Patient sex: M
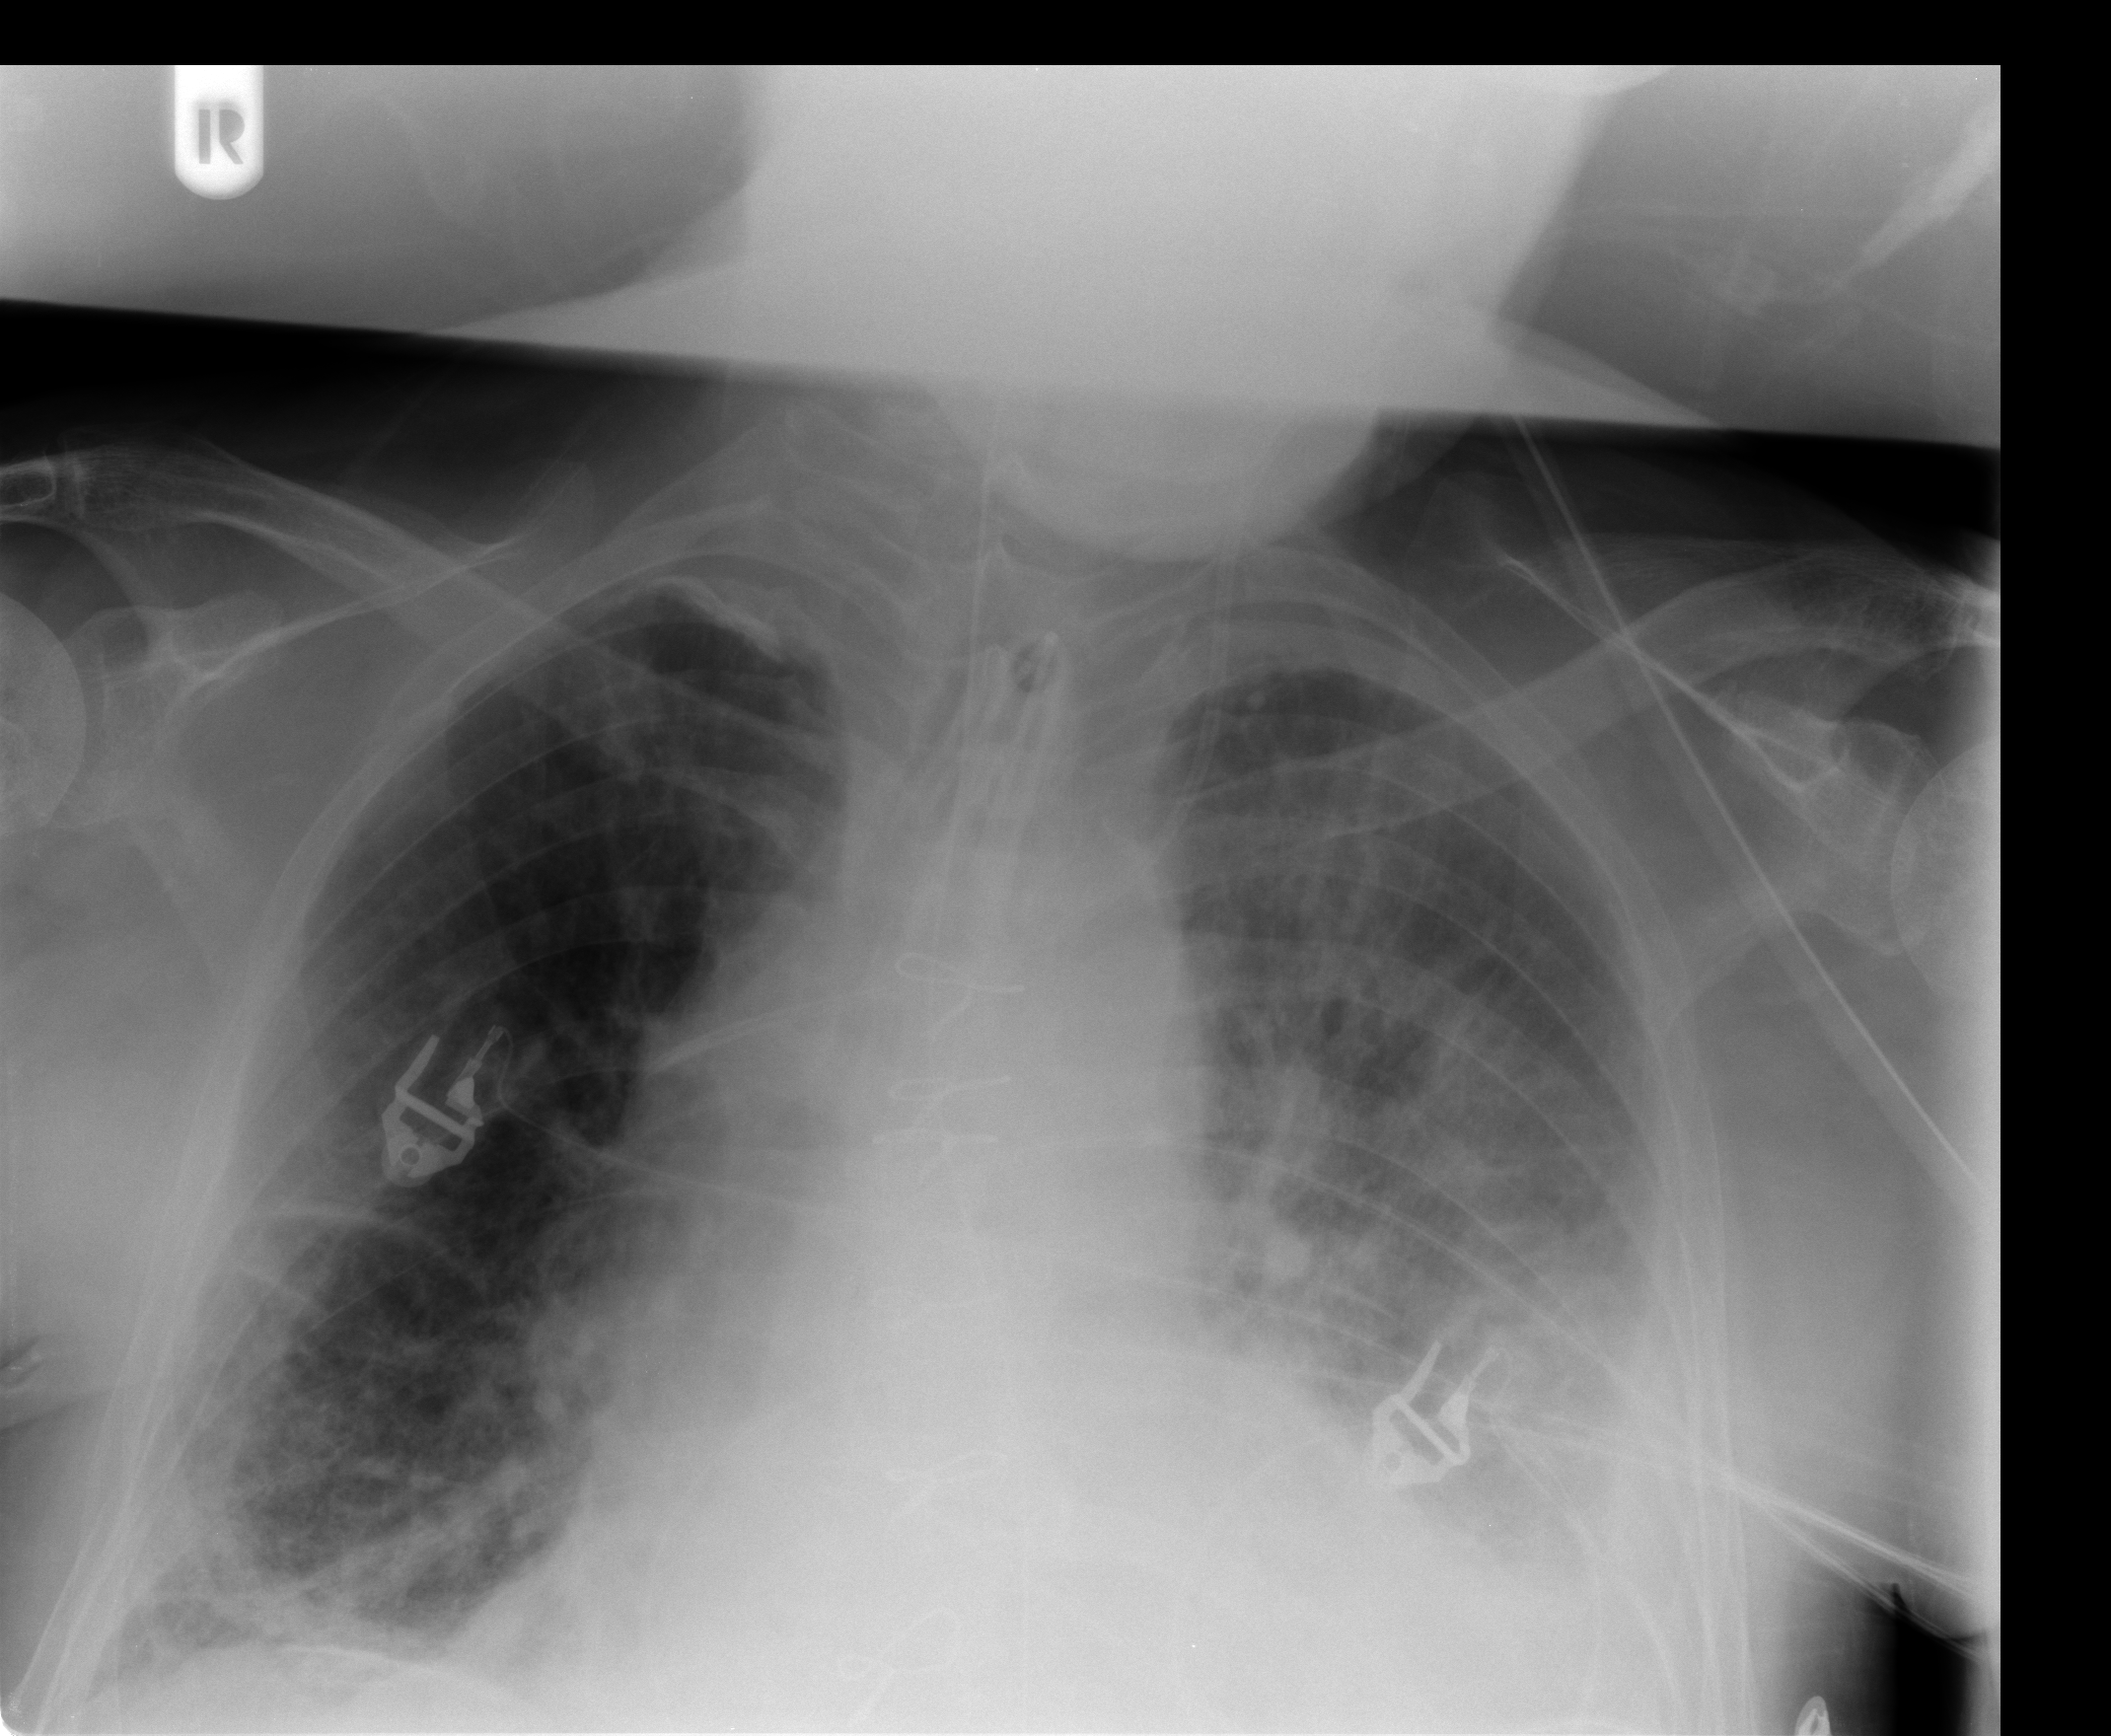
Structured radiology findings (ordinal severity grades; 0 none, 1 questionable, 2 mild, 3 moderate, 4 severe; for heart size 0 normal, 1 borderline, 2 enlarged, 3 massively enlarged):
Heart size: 2
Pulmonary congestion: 2
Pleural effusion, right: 1
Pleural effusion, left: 2
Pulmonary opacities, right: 1
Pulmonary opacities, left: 3
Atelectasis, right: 2
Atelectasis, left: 2